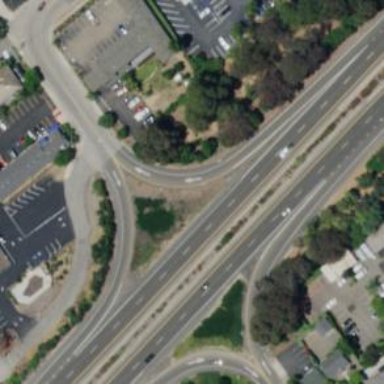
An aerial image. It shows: Cloverleaf junction with asphalt motorway link.